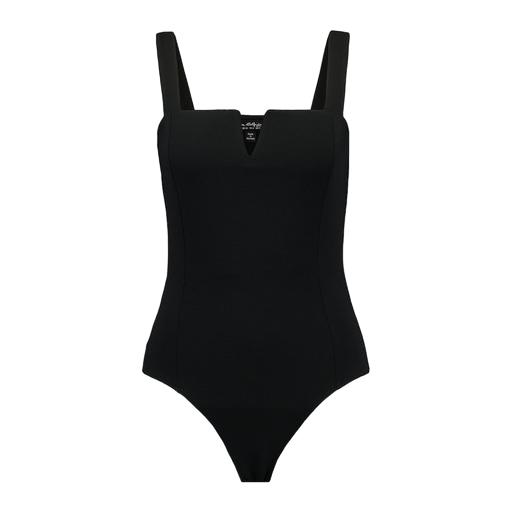
black plunge bodysuit, black tankini, tankini top, white background